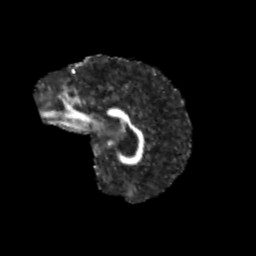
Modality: FA
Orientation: sagittal
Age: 12
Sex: male
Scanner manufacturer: siemens
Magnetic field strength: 3 T
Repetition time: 3.8 s
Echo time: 0.07 s